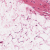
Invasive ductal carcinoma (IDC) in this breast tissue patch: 0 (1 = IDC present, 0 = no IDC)